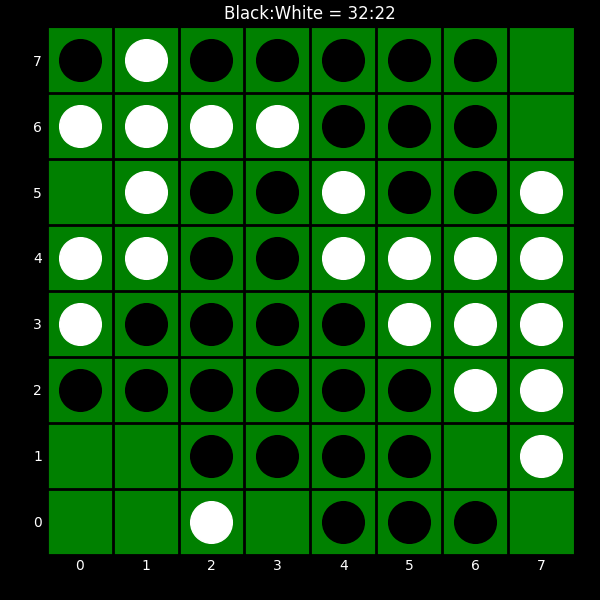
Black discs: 32
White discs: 22